Aerial crown-view tile of a tropical tree (Barro Colorado Island, Panama), acquired 20250317:
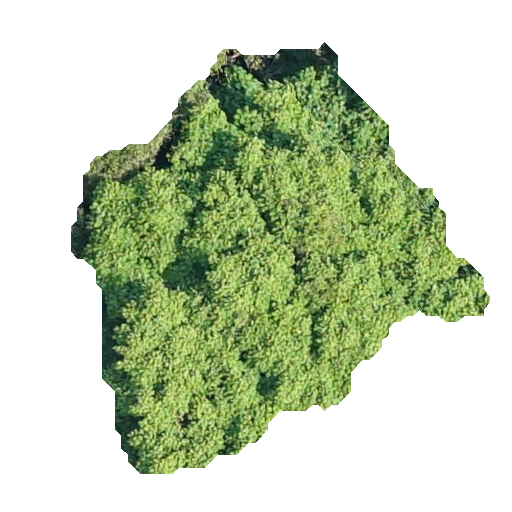
Species: Tachigali panamensis
GBIF accepted scientific name: Tachigali panamensis
Crown area: 160.93 m²